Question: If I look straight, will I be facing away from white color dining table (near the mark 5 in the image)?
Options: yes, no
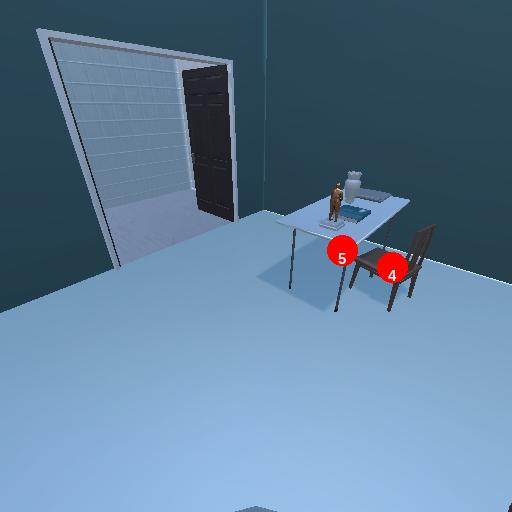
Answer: yes